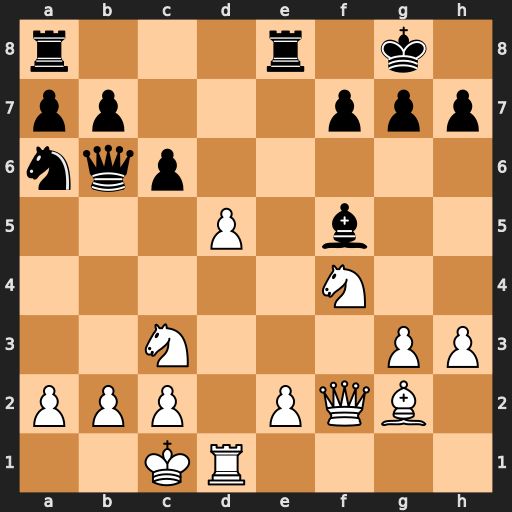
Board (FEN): r3r1k1/pp3ppp/nqp5/3P1b2/5N2/2N3PP/PPP1PQB1/2KR4
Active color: w
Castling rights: -
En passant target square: -
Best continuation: Qxb6 axb6 dxc6